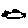
Label: fish